Field crop: maize
Growth stage: 2
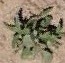
Species: atriplex